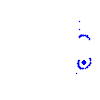
Particle: pion